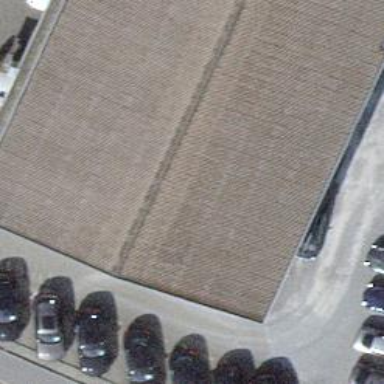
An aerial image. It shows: Car shop.